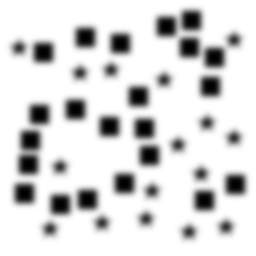
Squares: 22
Triangles: 0
Stars: 16
Total shapes: 38